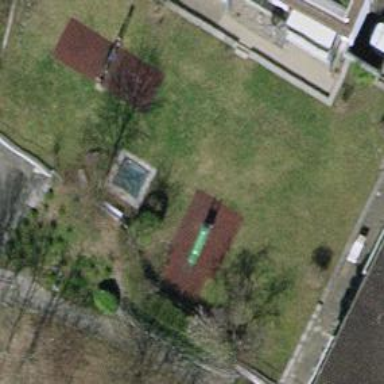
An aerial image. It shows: Playground featuring slide.